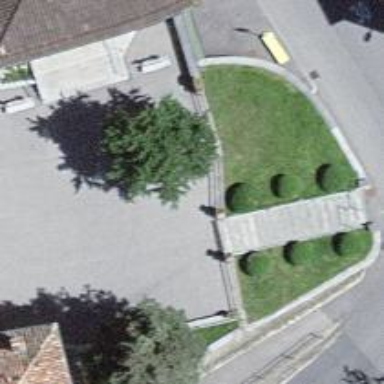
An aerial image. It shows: Flight of steps with sett surface.